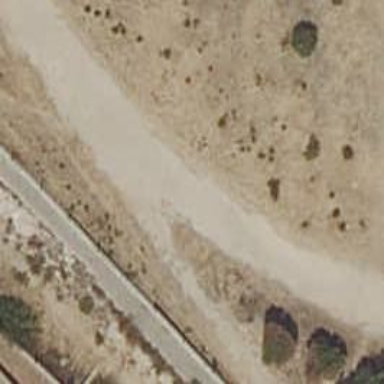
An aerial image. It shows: Dirt track road.